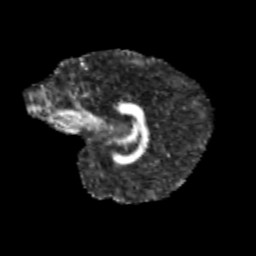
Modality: FA
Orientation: sagittal
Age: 10
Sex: female
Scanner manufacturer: siemens
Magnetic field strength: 3 T
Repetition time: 3.8 s
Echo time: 0.07 s